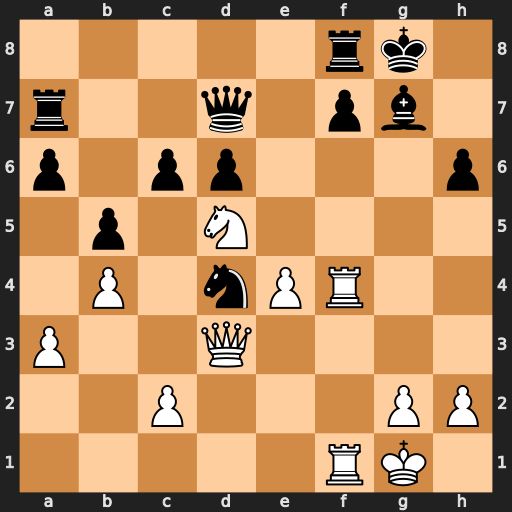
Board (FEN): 5rk1/r2q1pb1/p1pp3p/1p1N4/1P1nPR2/P2Q4/2P3PP/5RK1
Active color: w
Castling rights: -
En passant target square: -
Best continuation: Nf6+ Bxf6 Rxf6